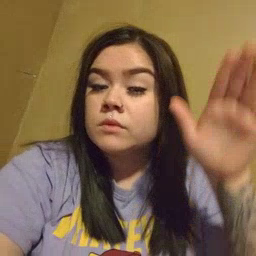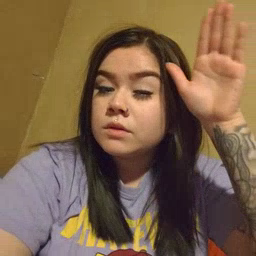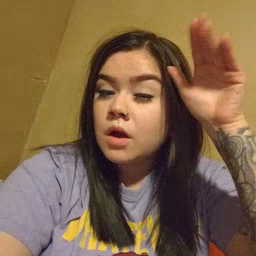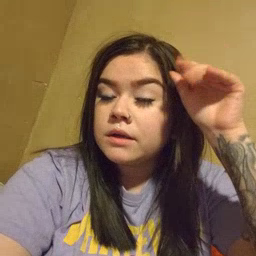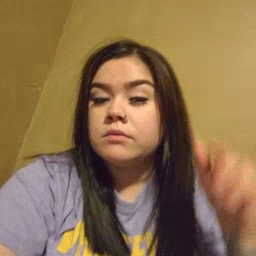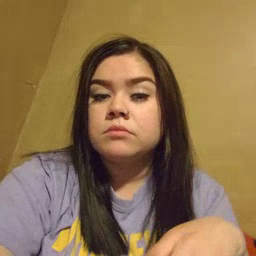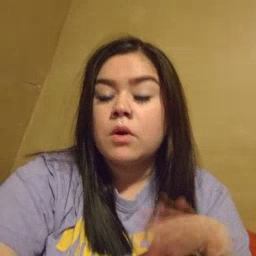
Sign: donkey